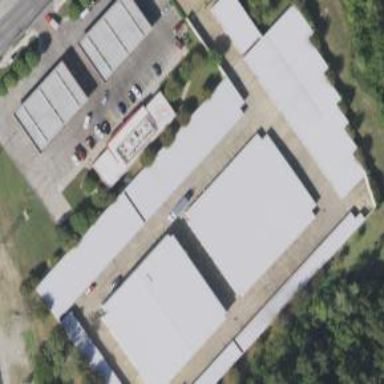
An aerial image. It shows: Warehouse.